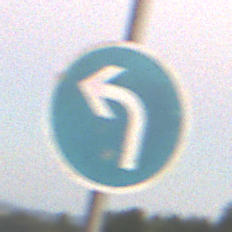
Verkehrszeichen: VorgeschriebeneFahrtrichtungLinks
Umgebung: Outdoor, Nature
Tageszeit: SunriseSunset
Wetter: Clear
Licht: Natural
Jahreszeit: NotSpecified
Kontrast: LowContrast